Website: lowes
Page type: newsletter-management
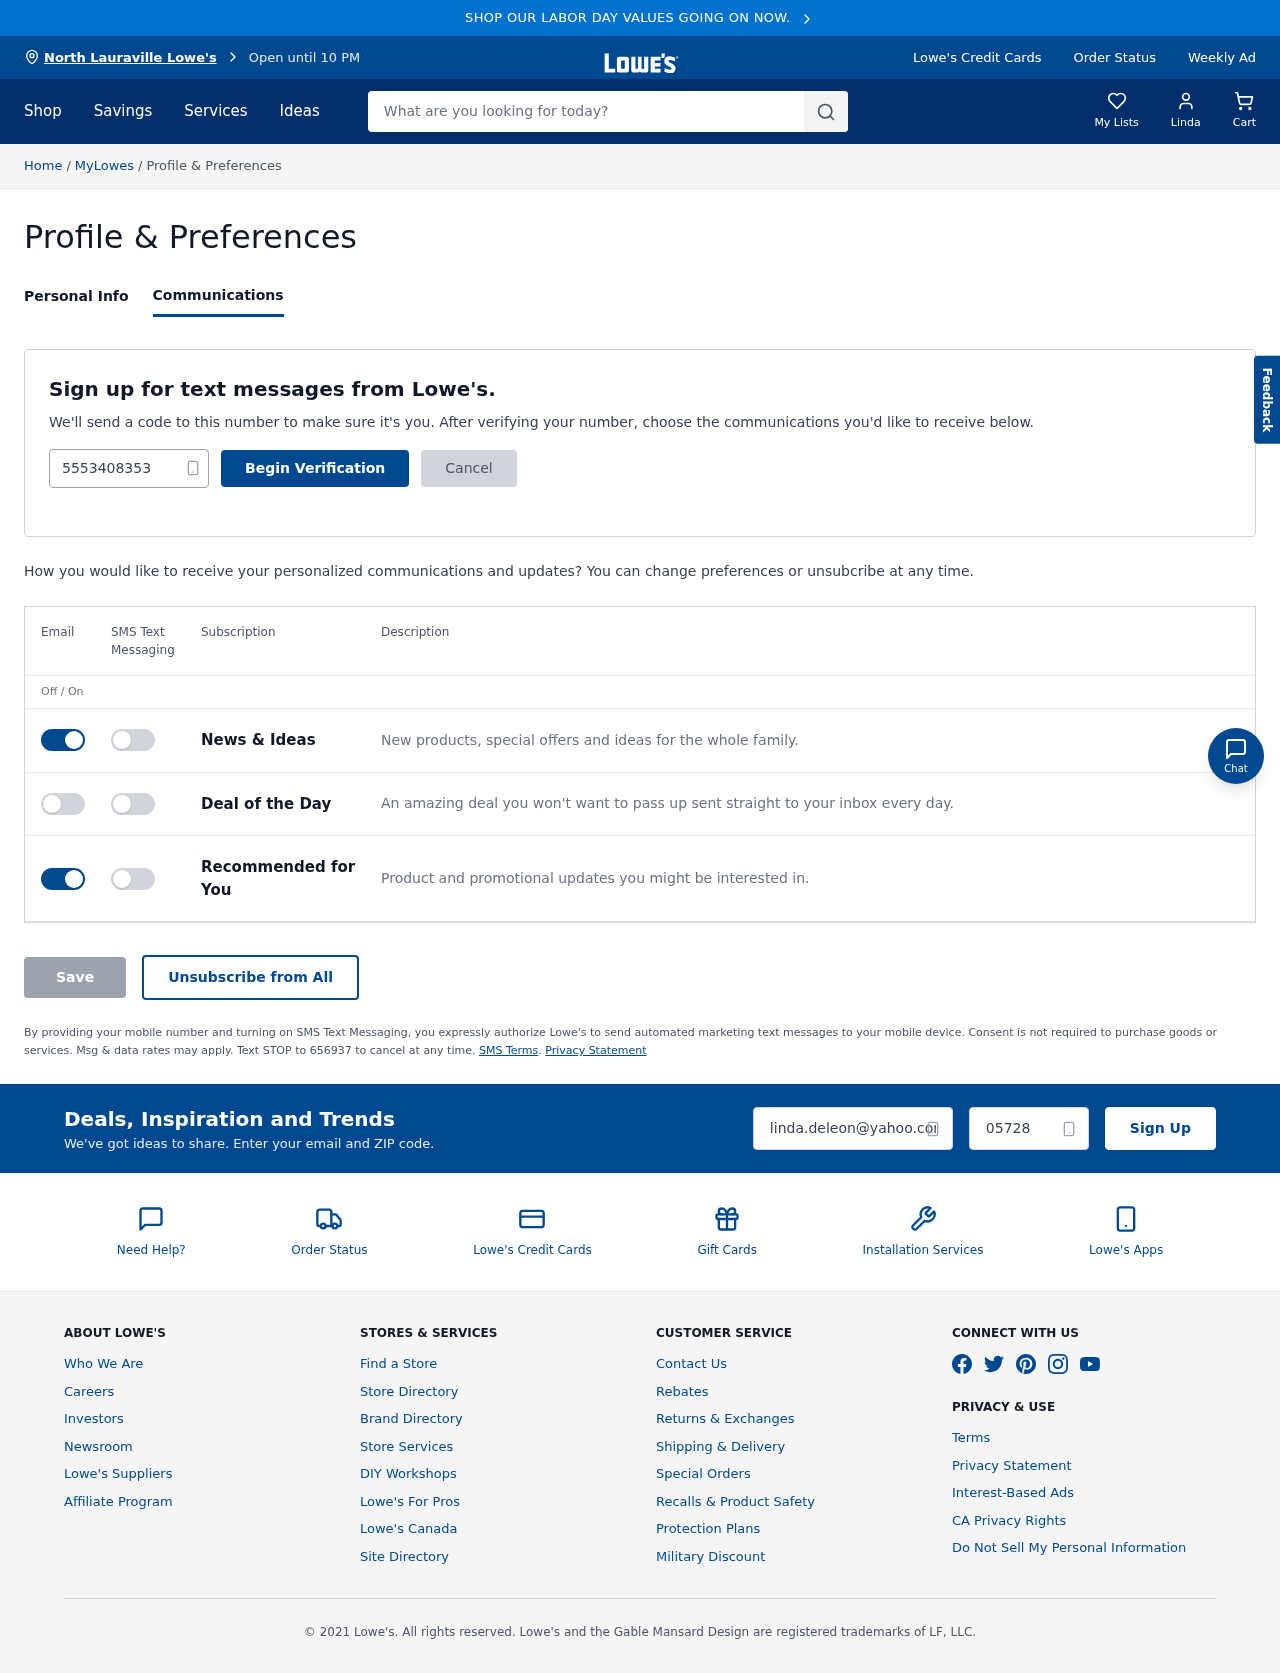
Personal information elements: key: PII_CITY
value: North Lauraville Lowe's
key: PII_EMAIL
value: linda.deleon@yahoo.com
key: PII_FIRSTNAME
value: Linda
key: PII_PHONE
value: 5553408353
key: PII_POSTCODE
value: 05728
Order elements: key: ORDER_NUM_ITEMS
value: Cart
Search elements: key: HEADER_SEARCH
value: What are you looking for today?